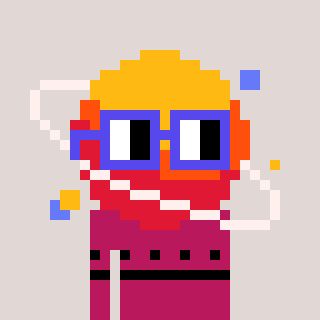
a pixel art character with square blue glasses, a saturn-shaped head and a darkpink-colored body on a warm background